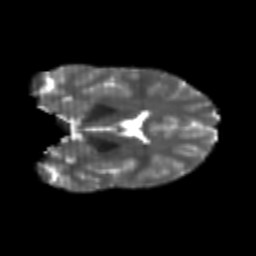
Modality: T2w
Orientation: coronal
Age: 20
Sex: female
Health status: healthy
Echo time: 0.074 s